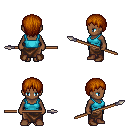
a pixel art fantasy rpg character, female body template, human, dark skin, teal pirate shirt, robe skirt, brunette plain hairstyle, brown shoes, spear, four views (front, back, left, right), 2x2 character sprite sheet, small pixel art, hard edges, no anti-aliasing